Aerial crown-view tile of a tropical tree (Barro Colorado Island, Panama), acquired 20250414:
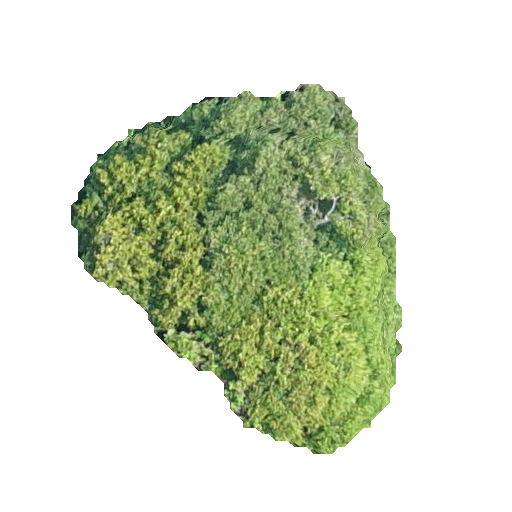
Species: Prioria copaifera
GBIF accepted scientific name: Prioria copaifera
Crown area: 121.974 m²